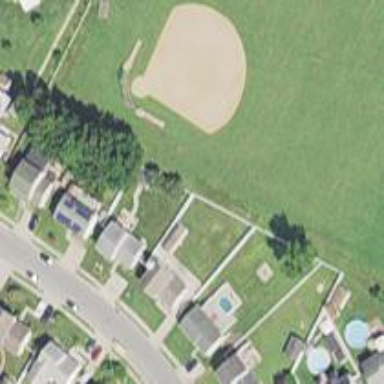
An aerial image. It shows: Baseball pitch for leisure land activities.